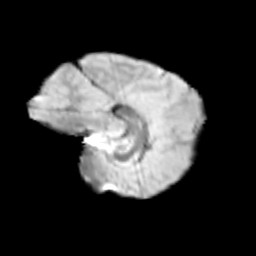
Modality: T2w
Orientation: sagittal
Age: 11
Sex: female
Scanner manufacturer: siemens
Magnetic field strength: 3 T
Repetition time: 3.8 s
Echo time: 0.07 s